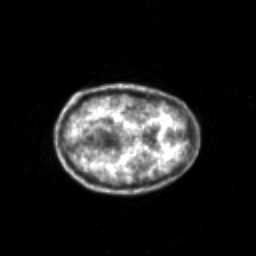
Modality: PET
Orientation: axial
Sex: female
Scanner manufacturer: siemens